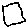
Label: square